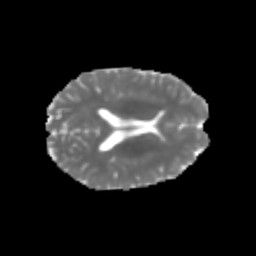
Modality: MD
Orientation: axial
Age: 31
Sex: female
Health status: healthy